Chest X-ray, AP view. Patient: 44 years old, sex F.
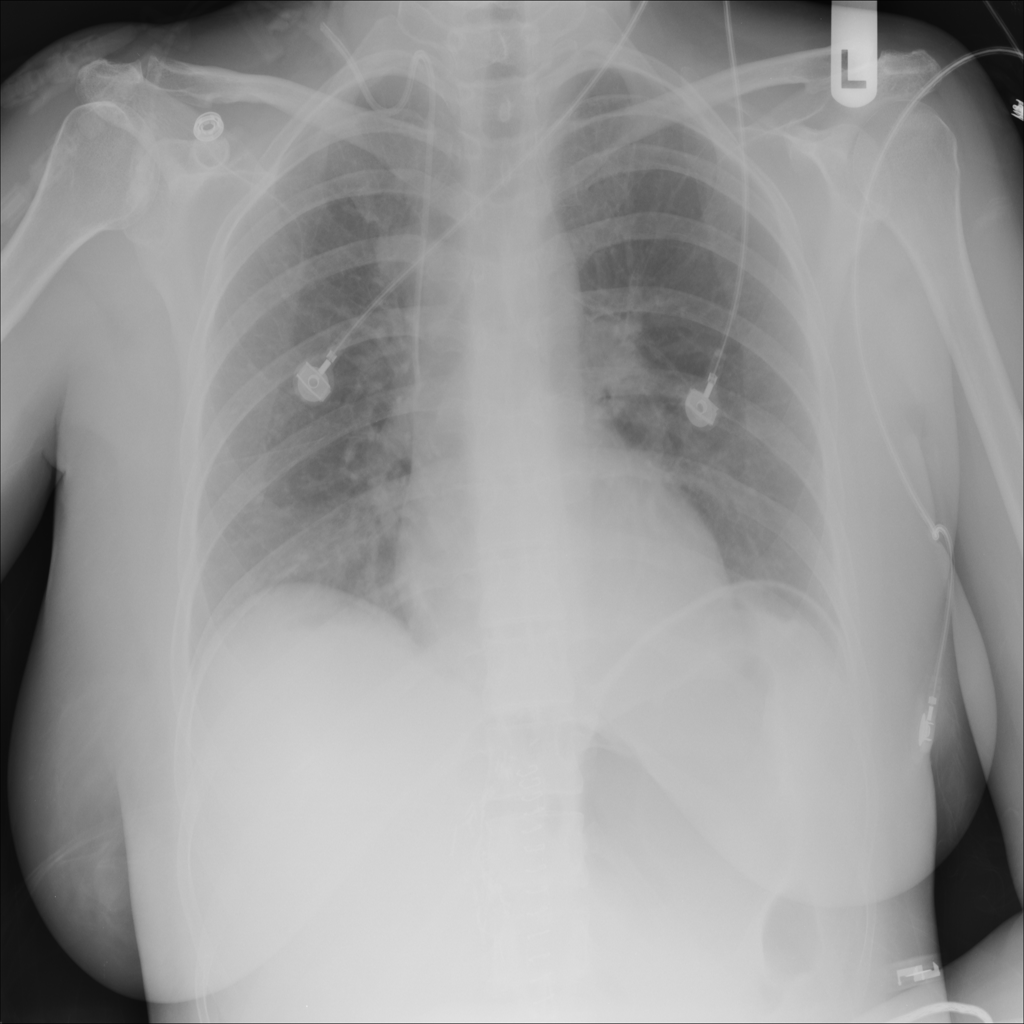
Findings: Mass